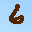
Label: 6